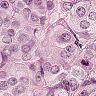
Metastatic tissue present: yes